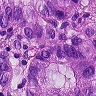
Metastatic tissue present: yes